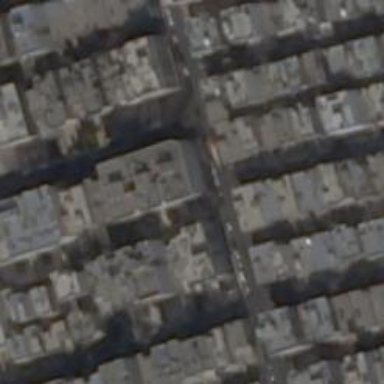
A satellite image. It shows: Residential road.